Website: macys
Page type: payment
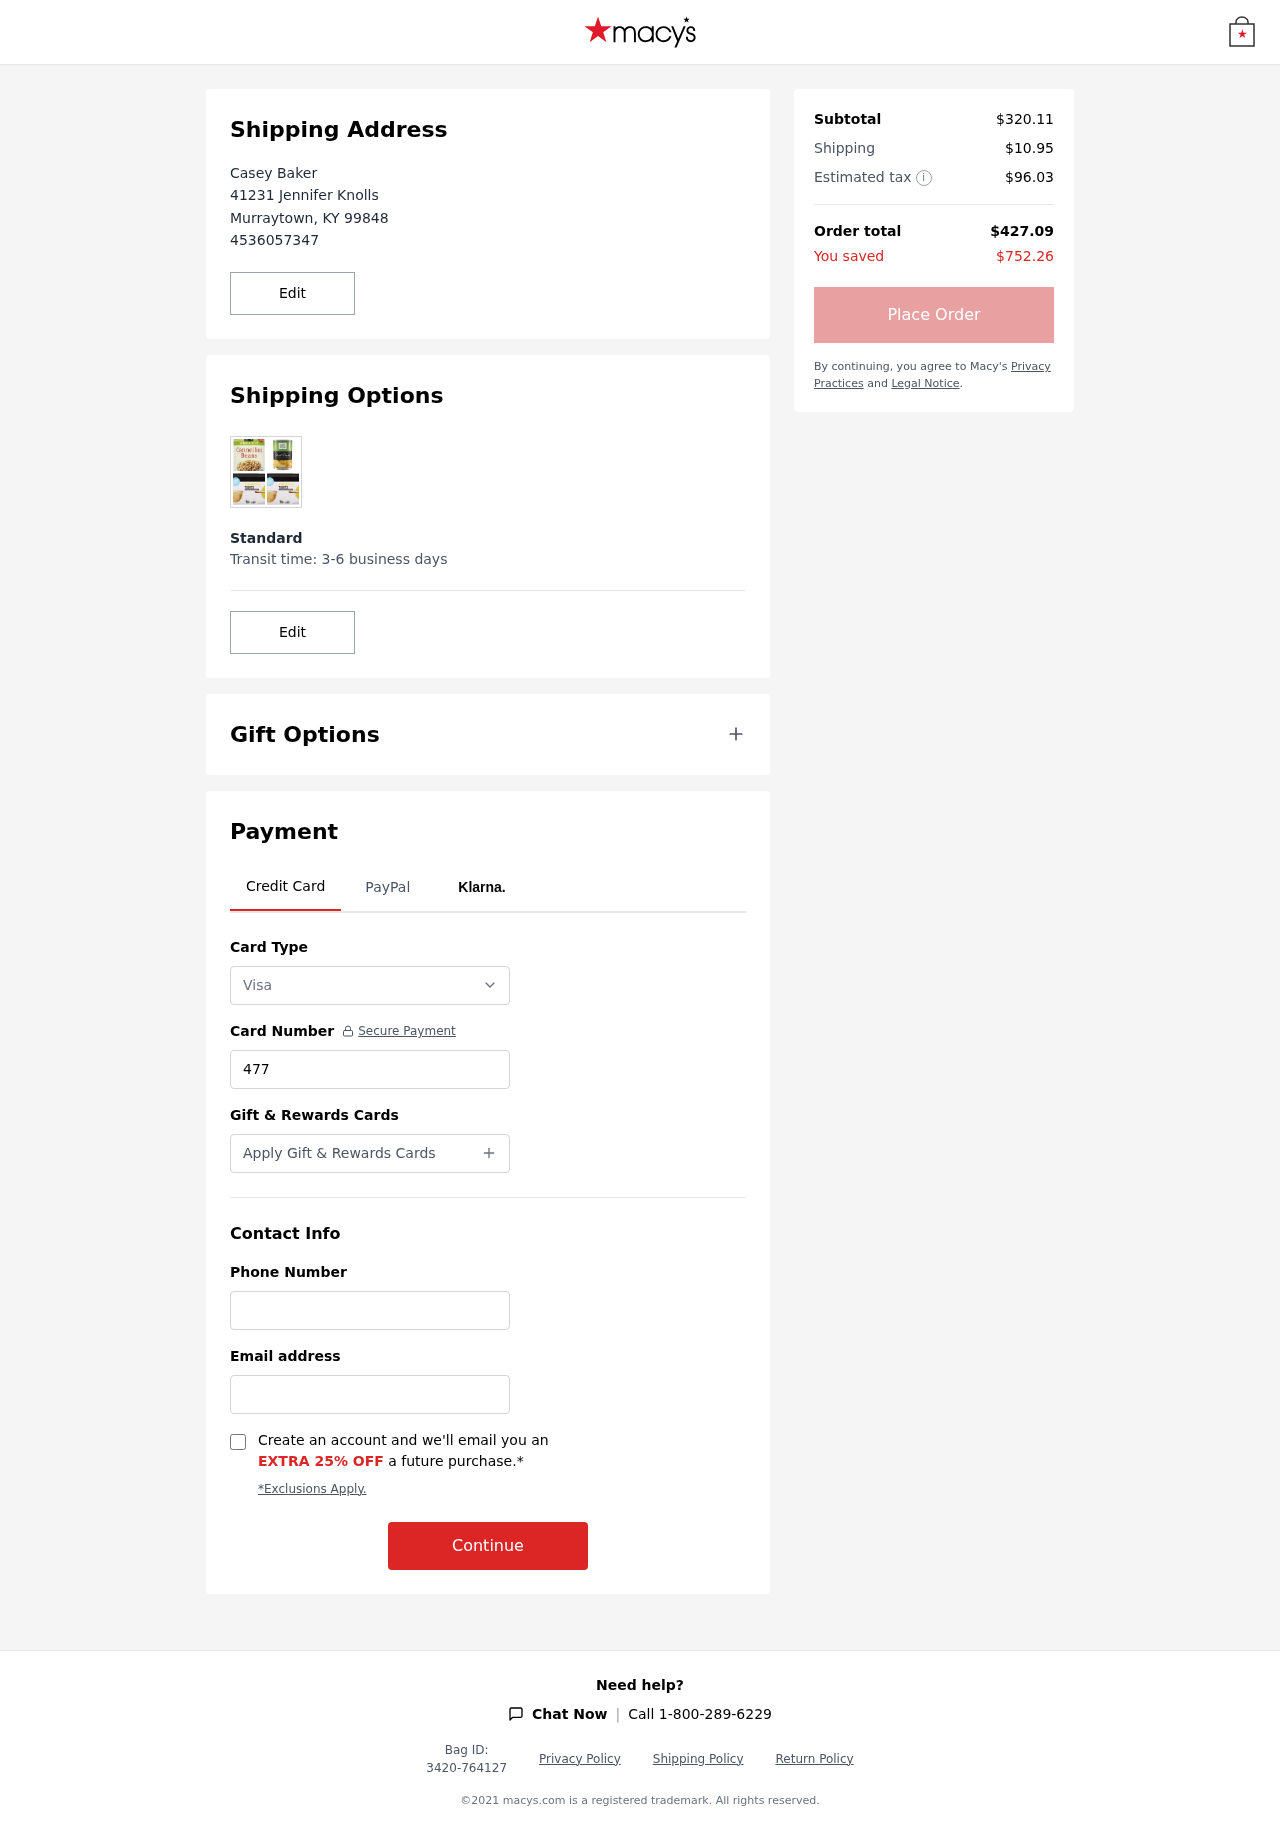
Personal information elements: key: PII_CARD_NUMBER
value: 4771 2903 5006 1848
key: PII_CARD_TYPE
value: Visa
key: PII_CITY
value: Murraytown
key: PII_EMAIL
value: casey_baker@gmail.com
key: PII_FULLNAME
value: Casey Baker
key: PII_PHONE
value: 4536057347
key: PII_PHONE_ALT
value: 4587617682
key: PII_POSTCODE
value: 99848
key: PII_STATE_ABBR
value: KY
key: PII_STREET
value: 41231 Jennifer Knolls
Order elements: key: ORDER_SUBTOTAL
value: $320.11
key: ORDER_SHIPPING_COST
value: $10.95
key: ORDER_TAX
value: $96.03
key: ORDER_TOTAL
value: $427.09
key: ORDER_SAVINGS
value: $752.26